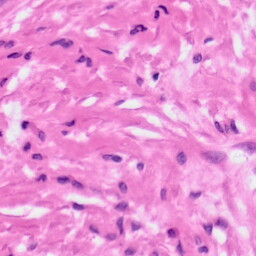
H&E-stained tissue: Ovarian